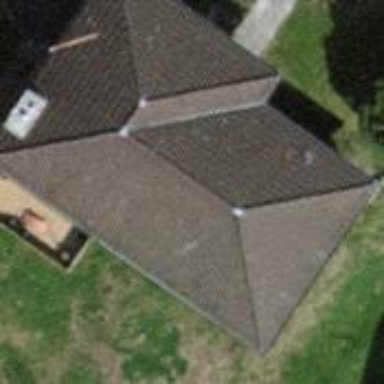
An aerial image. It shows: Detached building.